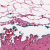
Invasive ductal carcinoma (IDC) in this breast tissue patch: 0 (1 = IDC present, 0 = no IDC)